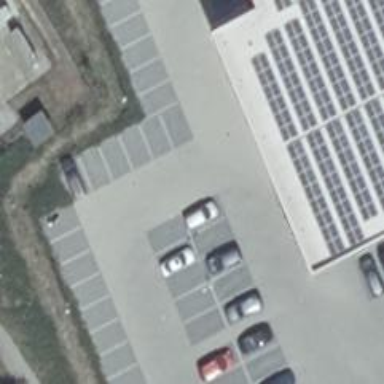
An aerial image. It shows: Parking aisle designated as service road.